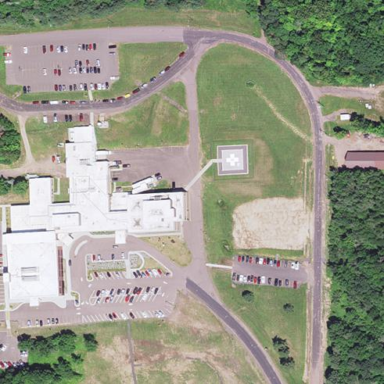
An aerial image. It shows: Hospital providing healthcare services.